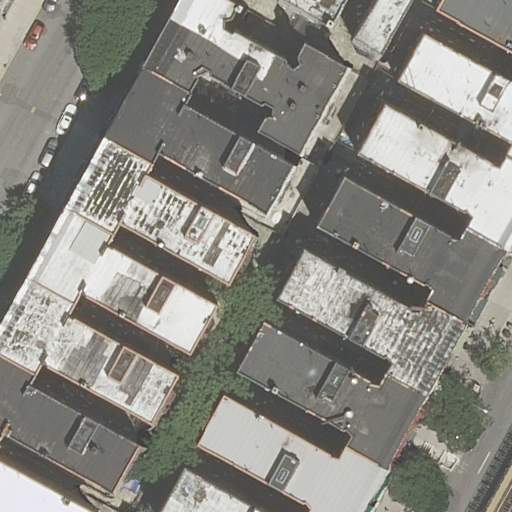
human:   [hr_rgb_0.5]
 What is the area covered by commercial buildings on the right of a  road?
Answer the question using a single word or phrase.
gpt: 0m2

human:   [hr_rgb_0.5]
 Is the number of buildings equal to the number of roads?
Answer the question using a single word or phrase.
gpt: no

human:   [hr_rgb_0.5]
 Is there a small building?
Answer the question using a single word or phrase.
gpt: yes

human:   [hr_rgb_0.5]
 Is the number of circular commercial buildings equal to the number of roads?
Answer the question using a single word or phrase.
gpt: no

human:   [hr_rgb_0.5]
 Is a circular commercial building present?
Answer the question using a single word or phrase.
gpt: no

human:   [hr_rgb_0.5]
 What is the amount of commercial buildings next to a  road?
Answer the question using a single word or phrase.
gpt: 0

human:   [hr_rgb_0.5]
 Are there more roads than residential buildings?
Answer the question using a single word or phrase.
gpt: no

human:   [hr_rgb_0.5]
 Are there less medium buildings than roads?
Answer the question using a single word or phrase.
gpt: no

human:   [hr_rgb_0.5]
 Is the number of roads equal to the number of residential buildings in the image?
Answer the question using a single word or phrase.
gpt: no

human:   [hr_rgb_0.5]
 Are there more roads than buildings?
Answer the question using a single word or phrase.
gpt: no

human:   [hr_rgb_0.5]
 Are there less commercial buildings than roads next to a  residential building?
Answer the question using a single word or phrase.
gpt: yes

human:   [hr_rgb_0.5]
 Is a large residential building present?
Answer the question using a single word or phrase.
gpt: yes

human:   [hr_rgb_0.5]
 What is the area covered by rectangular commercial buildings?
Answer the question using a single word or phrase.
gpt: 0m2

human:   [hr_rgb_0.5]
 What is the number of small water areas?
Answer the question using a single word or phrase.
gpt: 0

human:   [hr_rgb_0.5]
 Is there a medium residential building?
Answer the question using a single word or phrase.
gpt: yes

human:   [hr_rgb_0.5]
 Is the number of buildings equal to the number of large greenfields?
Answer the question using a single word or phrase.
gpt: no

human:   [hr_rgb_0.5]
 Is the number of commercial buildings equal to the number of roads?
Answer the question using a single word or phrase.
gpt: no

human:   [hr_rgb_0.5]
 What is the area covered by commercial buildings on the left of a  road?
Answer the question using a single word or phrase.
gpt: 0m2

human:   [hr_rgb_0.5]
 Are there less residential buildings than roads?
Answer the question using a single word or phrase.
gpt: no

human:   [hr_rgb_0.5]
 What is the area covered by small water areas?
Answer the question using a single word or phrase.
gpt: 0m2

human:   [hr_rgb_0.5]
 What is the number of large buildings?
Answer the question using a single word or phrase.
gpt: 1

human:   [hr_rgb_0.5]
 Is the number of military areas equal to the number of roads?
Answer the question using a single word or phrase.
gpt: no

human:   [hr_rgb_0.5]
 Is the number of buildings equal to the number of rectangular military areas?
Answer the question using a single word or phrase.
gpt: no

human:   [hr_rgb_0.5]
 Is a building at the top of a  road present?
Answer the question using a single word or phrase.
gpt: yes

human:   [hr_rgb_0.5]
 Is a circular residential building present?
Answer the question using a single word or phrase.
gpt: no

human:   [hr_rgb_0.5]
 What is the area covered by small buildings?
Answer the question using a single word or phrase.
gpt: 223m2

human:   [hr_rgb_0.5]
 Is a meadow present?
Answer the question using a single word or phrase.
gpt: no

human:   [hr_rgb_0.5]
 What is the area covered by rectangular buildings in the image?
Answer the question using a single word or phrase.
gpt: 223m2

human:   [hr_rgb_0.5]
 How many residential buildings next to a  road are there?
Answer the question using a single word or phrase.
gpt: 17

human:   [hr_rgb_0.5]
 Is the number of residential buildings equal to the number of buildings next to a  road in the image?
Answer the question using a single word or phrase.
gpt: yes

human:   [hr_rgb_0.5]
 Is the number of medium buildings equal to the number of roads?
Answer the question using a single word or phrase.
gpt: no

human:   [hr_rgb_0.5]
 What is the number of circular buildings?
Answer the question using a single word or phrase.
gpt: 0

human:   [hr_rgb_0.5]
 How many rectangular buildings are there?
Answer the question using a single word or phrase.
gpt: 4

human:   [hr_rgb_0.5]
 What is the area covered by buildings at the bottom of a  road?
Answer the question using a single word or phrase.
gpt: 3325m2

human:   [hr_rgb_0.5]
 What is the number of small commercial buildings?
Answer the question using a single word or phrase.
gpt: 0

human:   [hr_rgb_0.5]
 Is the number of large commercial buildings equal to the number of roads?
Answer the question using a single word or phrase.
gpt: no